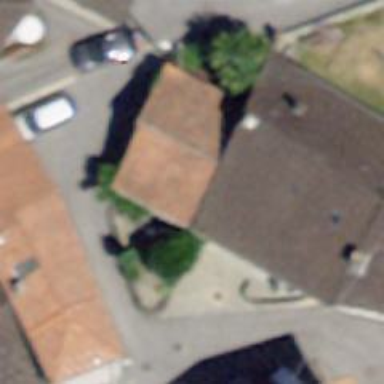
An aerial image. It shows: Carport building.